Question: I have 2 'SurfaceViews' and 1 'button' and they need to be arranged in a way similar to the attached screenshot. I was able to get 'SurfaceView B' to be on top of 'SurfaceView A' by calling 'surfaceViewB.setZOrderOnTop(true);'
The problem is that, once I do that, 'SurfaceView B' is placed above the actual Window and I'm no longer able to get the Button to be on top of it (eg. calling 'button.bringToFront()' is useless here).
Any idea how this layout could be accomplished?
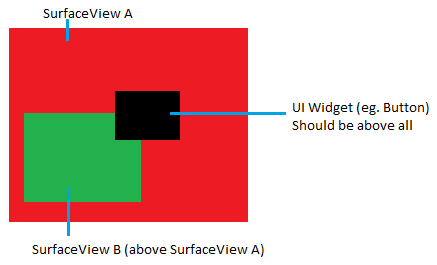
Answer: You can use 'setZOrderMediaOverlay(boolean)' to place SurfaceView B over SurfaceView A, but still behind the window. From documentation: <URL>:
> public void setZOrderMediaOverlay (boolean isMediaOverlay)Control whether the surface view's surface is placed This is typically used to place overlays on top of an
underlying media surface view.Note that this must be set before the surface view's containing window
is attached to the window manager.Calling this overrides any previous call to setZOrderOnTop(boolean).
So, the following should work for you:
'''
surfaceViewB.setZOrderMediaOverlay(true);
'''